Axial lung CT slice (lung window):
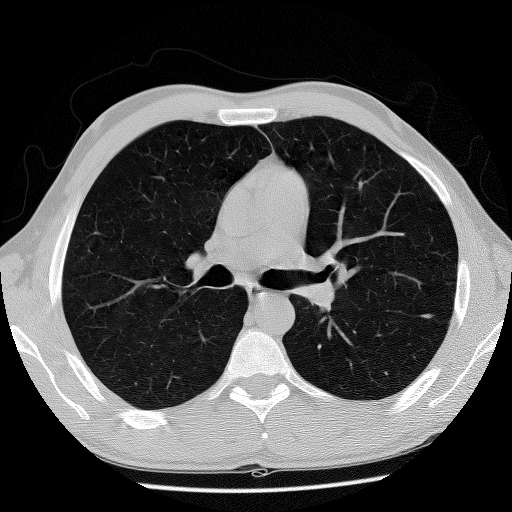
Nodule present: no